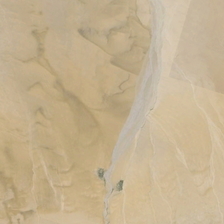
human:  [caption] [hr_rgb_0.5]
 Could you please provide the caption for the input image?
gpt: it is a piece of yellow desert .

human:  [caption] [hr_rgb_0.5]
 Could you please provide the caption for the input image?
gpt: it is a piece of yellow desert .

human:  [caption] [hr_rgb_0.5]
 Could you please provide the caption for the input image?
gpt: it is a piece of yellow desert .

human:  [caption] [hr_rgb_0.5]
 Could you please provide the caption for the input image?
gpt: it is a piece of yellow desert .

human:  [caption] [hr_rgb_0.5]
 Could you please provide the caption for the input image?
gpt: it is a piece of yellow desert .